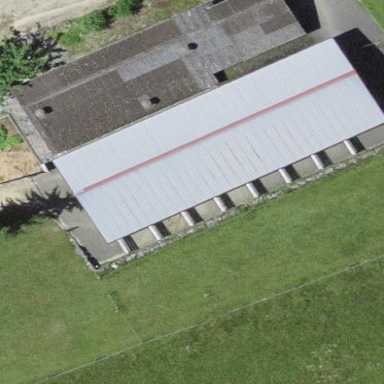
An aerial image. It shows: Farm auxiliary building.